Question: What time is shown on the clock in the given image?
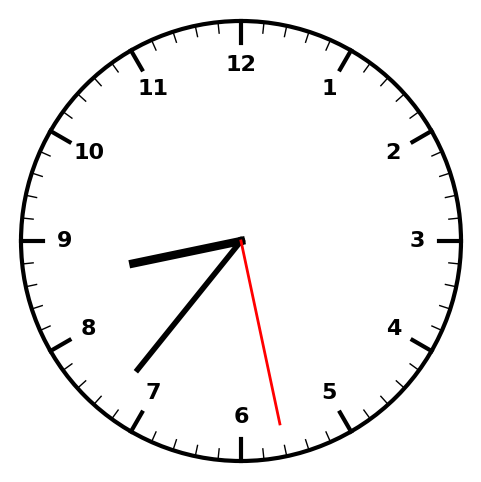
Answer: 08:36:28